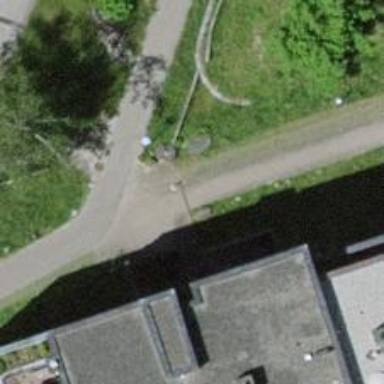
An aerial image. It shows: Bollard.